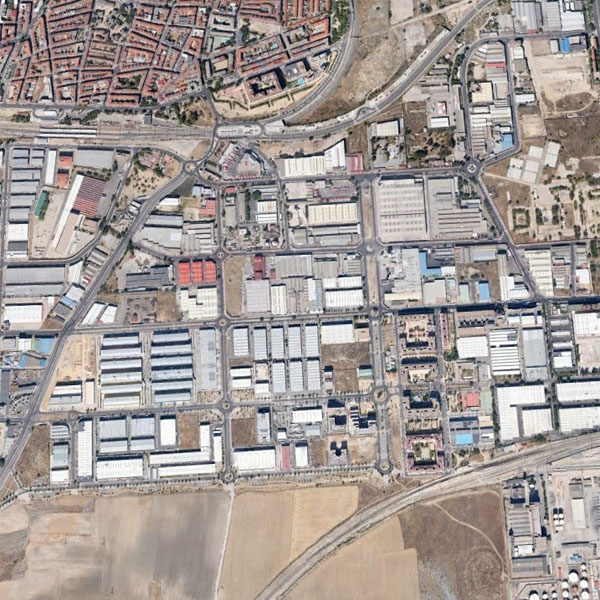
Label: Industrial